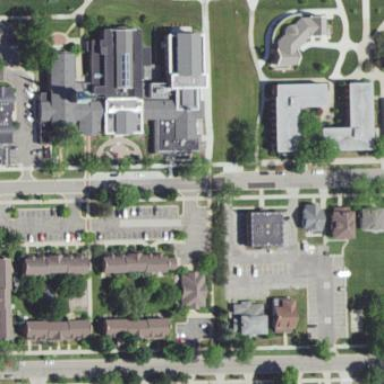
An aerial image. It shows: College or university.